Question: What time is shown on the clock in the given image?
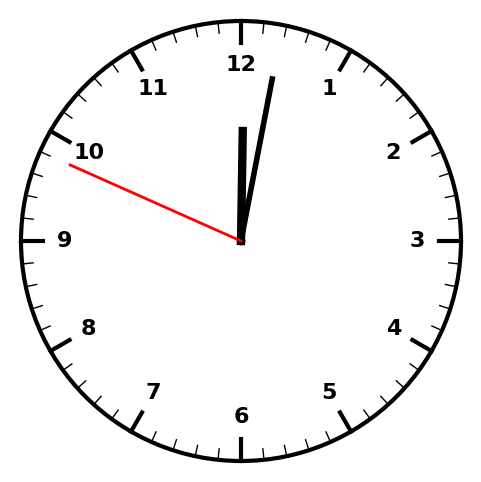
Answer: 12:01:49